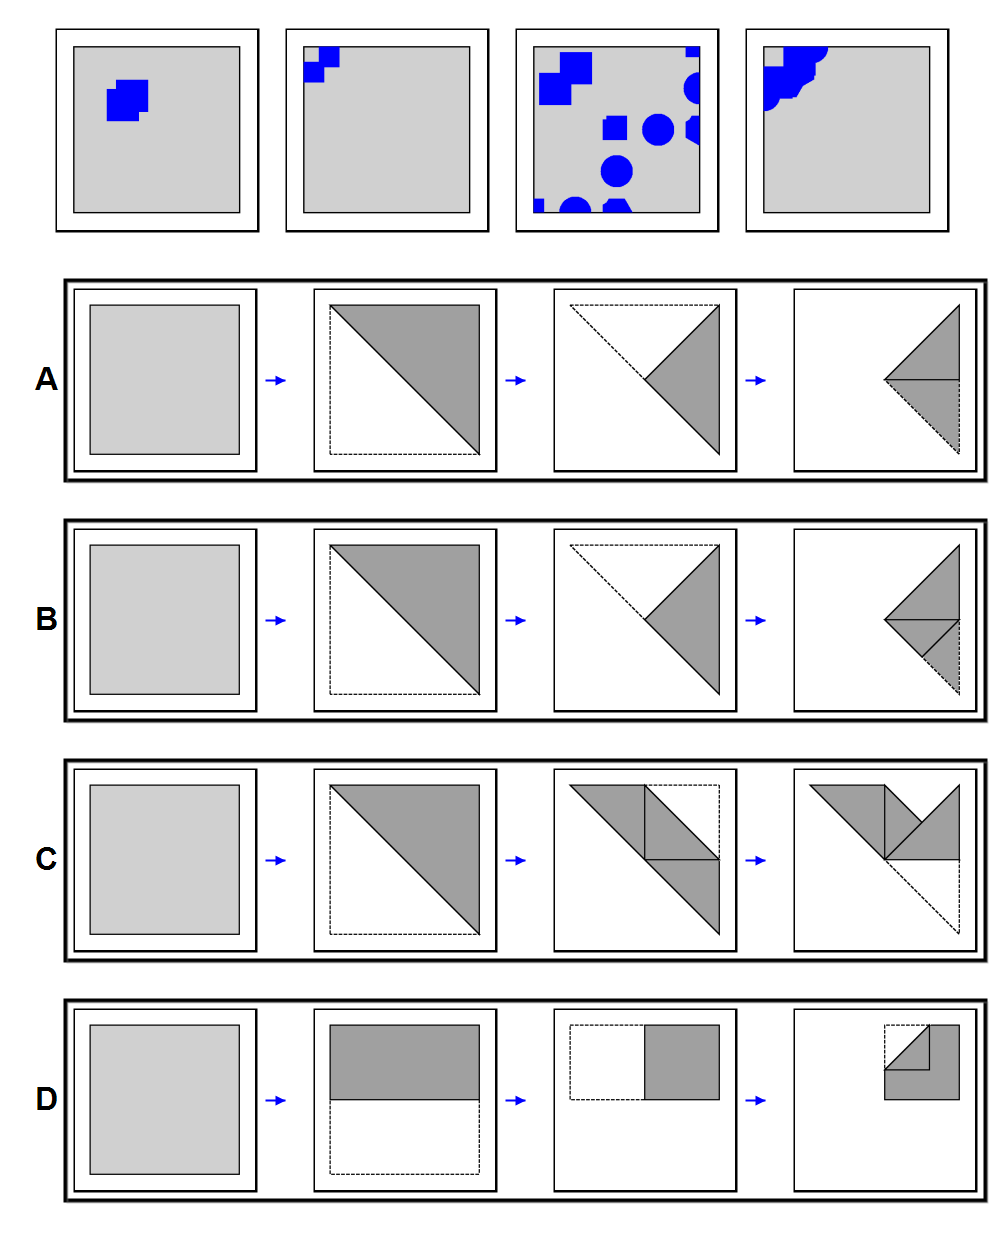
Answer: C